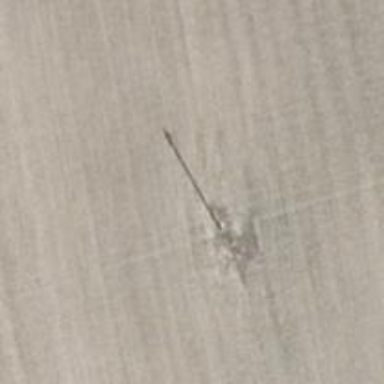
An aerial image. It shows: Power pole.